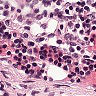
Metastatic tissue present: no